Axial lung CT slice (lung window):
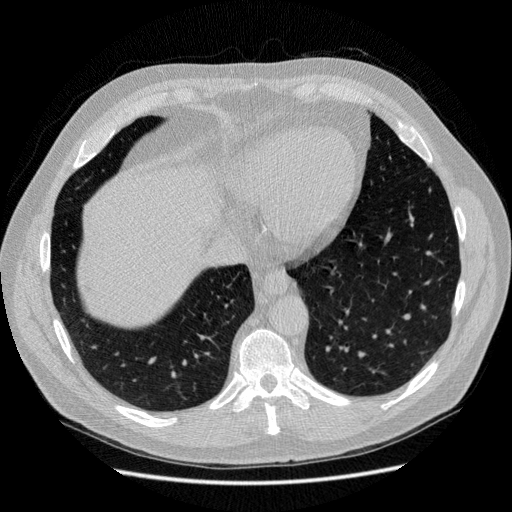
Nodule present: no